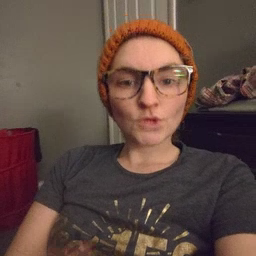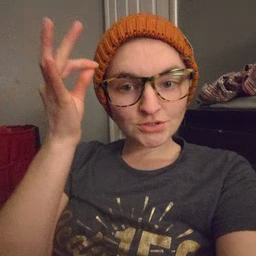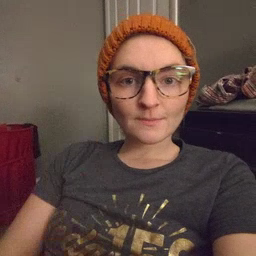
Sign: hair